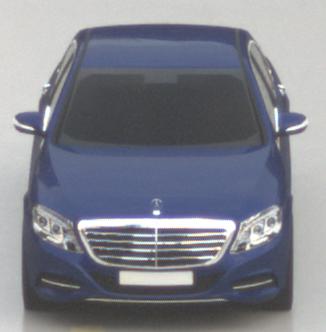
Make: Mercedes-Benz
Model: S 400 HYBRID
Detailed model: S-Class (222) Limousine
Model produced from: 2013/05
Model produced until: 2015/04
Doors: 4
Color: blue
Road condition: wet road
Daytime: sunrise or sunset
Contrast: low contrast